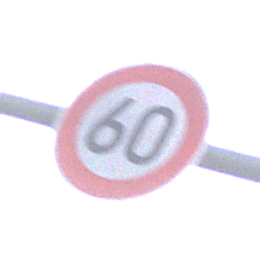
Verkehrszeichen: Geschwindigkeit60
Umgebung: Outdoor, Suburban
Tageszeit: SunriseSunset
Wetter: PartlyCloudy
Licht: Natural
Jahreszeit: NotSpecified
Kontrast: LowContrast